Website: slack
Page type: payment
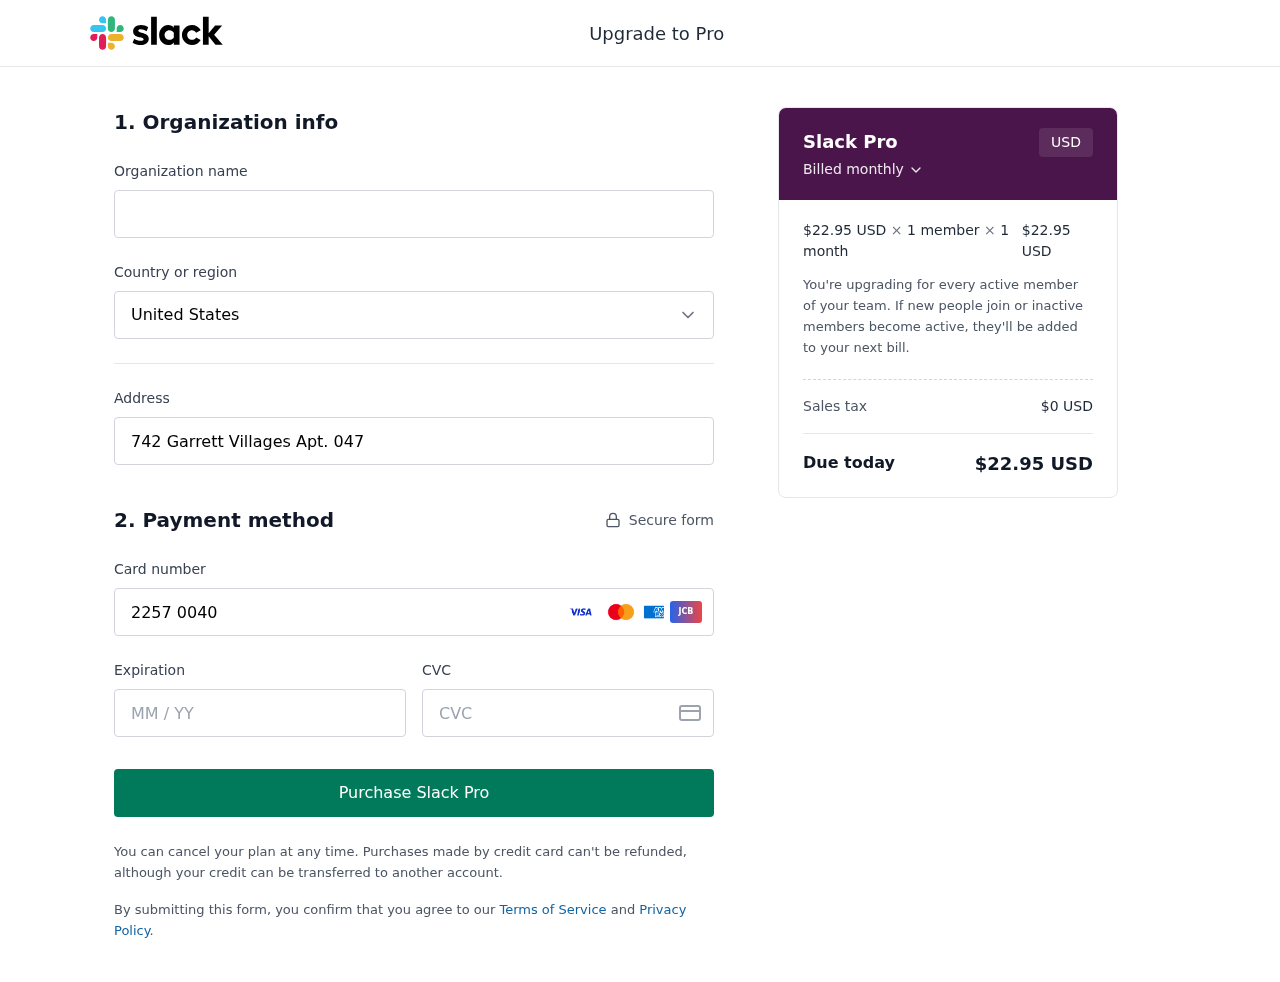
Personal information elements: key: PII_CARD_CVV
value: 432
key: PII_CARD_EXPIRY
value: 03/26
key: PII_CARD_NUMBER
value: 2257 0040 2901 4550
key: PII_COUNTRY
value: United States
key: PII_STREET
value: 742 Garrett Villages Apt. 047
Product elements: key: PRODUCT1_PRICE
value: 22.95
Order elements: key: ORDER_SUBTOTAL
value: $22.95 USD
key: ORDER_TAX
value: $0 USD
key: ORDER_TOTAL
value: $22.95 USD